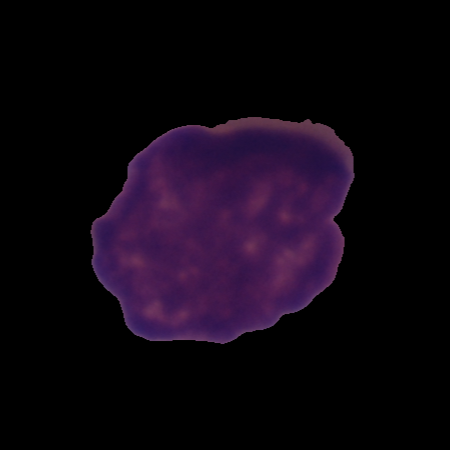
Label: cancer